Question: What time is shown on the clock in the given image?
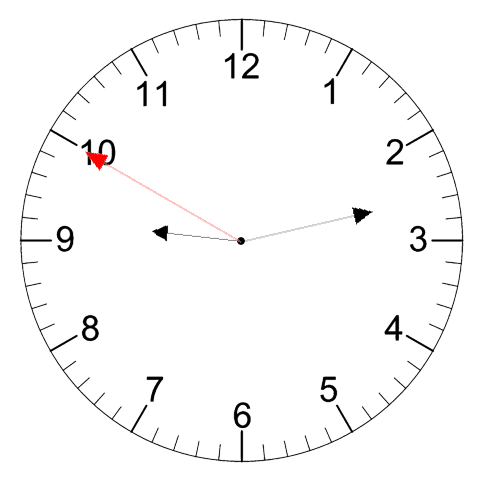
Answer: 09:12:50